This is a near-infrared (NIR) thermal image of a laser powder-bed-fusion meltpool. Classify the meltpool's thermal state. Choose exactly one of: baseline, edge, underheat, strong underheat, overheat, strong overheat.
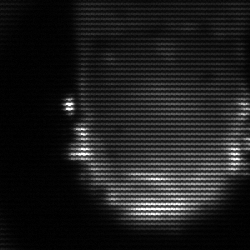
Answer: baseline